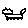
Label: cat